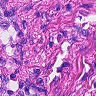
Metastatic tissue present: no